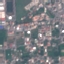
Land use / land cover: Residential